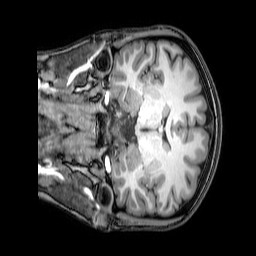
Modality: T1w
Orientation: coronal
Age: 21
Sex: female